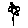
Label: flower